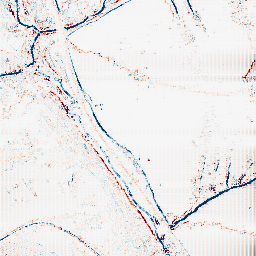
Category: morphological
Decomposition family: morphological_square
Decomposition parameters: operation: average
size: 3
Upsampling method: fft_zeropad
Upsampling parameters: scale: 4
Upsampling scale: 4